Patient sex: M
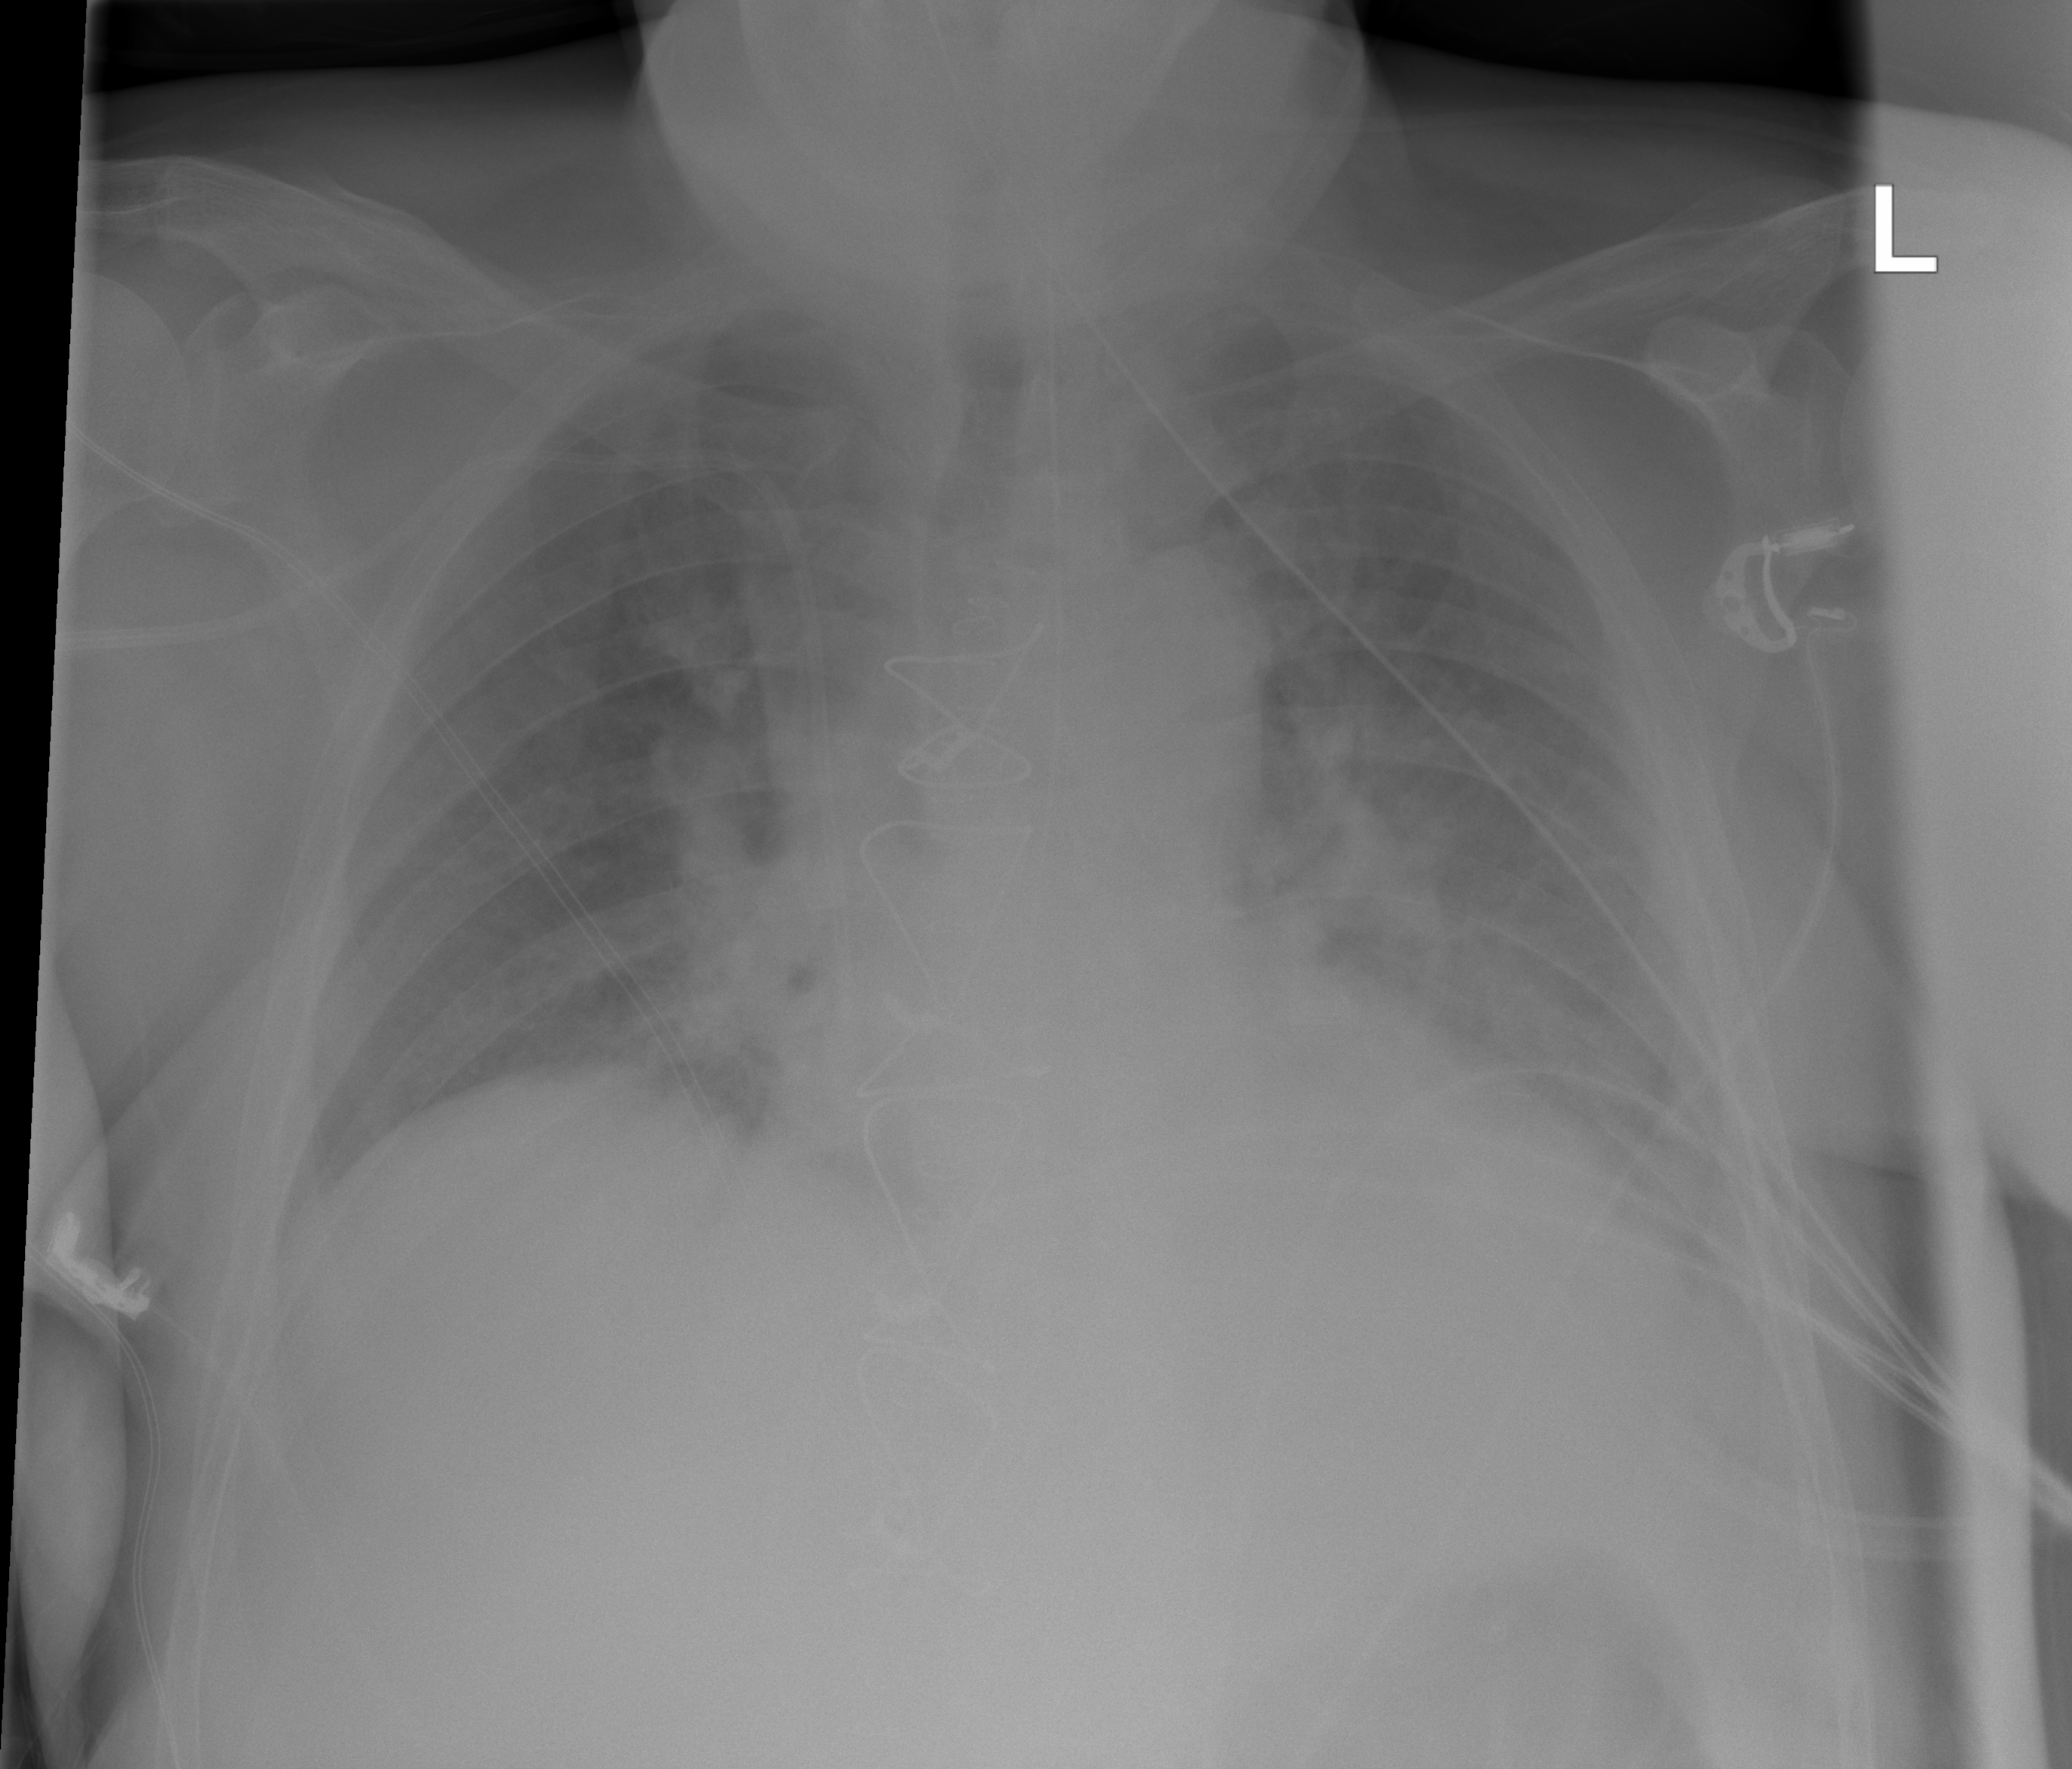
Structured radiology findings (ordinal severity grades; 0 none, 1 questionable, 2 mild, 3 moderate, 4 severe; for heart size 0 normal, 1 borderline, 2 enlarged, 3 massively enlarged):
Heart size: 2
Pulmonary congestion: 2
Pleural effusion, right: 0
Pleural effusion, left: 0
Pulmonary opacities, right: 2
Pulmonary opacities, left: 2
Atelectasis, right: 0
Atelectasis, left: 0